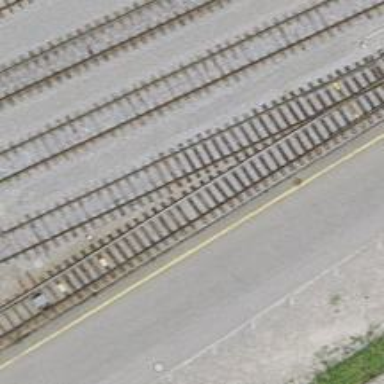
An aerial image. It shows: Single-track electrified railway service yard with contact line for trains.